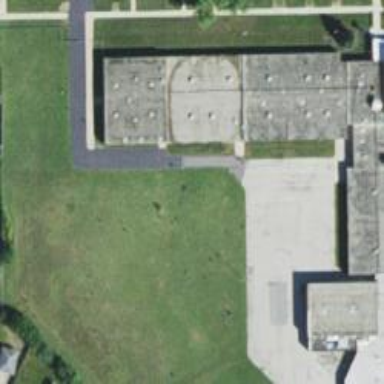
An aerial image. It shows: School.